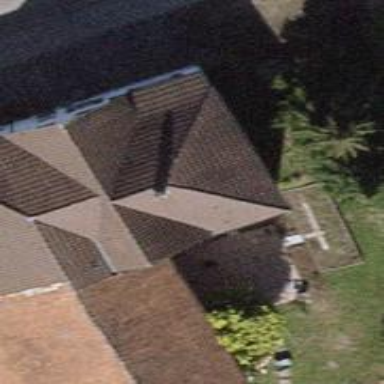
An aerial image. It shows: Detached building with hipped roof shape.